Question: I'm trying to simulate Newtonian gravity with C++ and GLM. I'm using GLM vectors and this equation I found on <URL>
I translated this into code:
'''
const static double g_const = 6.67430E-11;
void gravitate(object& obj1,object& obj2) {
glm::vec2 distance = glm::abs(obj2.position-obj1.position);
glm::vec2 unitvec = (obj2.position-obj1.position)/distance;
glm::vec2 force = -g_const*obj1.mass*obj2.mass/(distance*distance)*unitvec;
obj2.updateForce(force);
}
'''
The object class is structured as this
'''
class object {
public:
double mass;
glm::vec2 velocity;
glm::vec2 position;
object(double massin, glm::vec2 pos) : mass(massin), position(pos) {;}
object(double massin, glm::vec2 pos, glm::vec2 vel) : mass(massin), position(pos), velocity(vel) {;}
void updateForce(glm::vec2 force) {
velocity+=force/mass;
}
void updatePos() {
position+=velocity;
}
void printPos(); // Not used in this example
void printVel(); // Not used in this example
}
'''
The main function is run like this:
'''
int main() {
object test1(massOfEarth,
glm::vec2(0, 0),
glm::vec2(0,0));
object test2(massOfmoon,
glm::vec2(distanceFromEarth,
distanceFromEarth),
moonInitalVelocity);
while (true) {
gravitate(test1,test2);
test2.updatePos();
}
}
'''
When I run this, however, I get this output:

NOTE: Sorry for the low frame rate, it's a byproduct of converting a video to a GIF
Does anyone know what's going wrong here?
BTW the full code is available here: <URL>
EDIT 1:
The y force placed on the object at the point that it suddenly speeds up is 3.5079064080620432e+26 N
whilst when it's moving at a constant speed the y force is -2.9308778146655032e+23 N
EDIT 2:
For clarification I'm using the vector form of newton's universal law of gravity, on wikipedia this is defined as a vector quantity whilst glm::distance returns a double so is not suitable
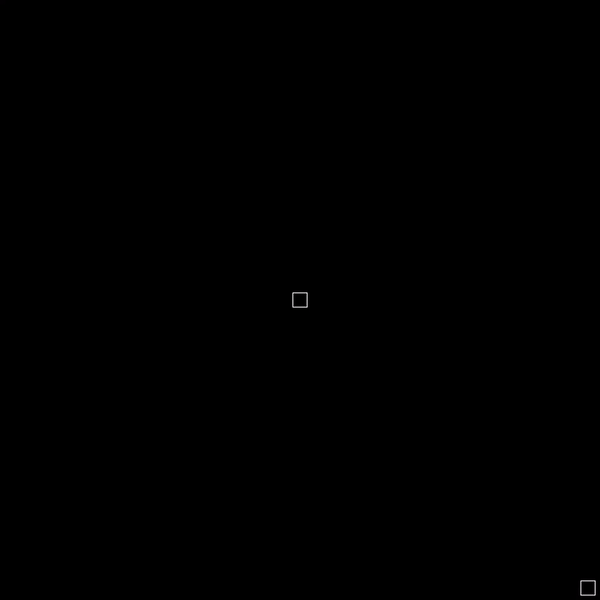
Answer: You using wrong function for Calculating the distance between the two objects,
You have used glm::abs(gentype const &x) which is just for calculating the absolute value of x, i.e. if x < 0 then it returns -x and if x >= it simply returns as it is.
You can used glm::distance(point1, point2) for calculating the distance between the point1 and point2.
for more information you can check out this link:
<URL>
and
<URL>